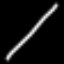
Label: line